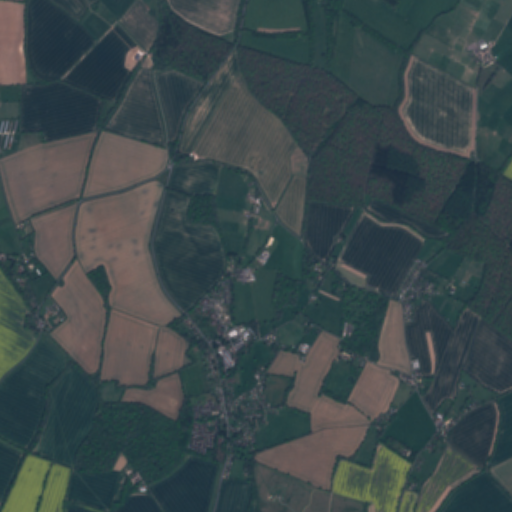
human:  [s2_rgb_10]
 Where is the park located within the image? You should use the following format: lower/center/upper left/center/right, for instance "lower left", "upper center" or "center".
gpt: The park is located in the center of the image.
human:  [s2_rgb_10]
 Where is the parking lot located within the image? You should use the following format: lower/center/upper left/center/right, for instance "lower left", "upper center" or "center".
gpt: The parking lot is located in the center of the image.
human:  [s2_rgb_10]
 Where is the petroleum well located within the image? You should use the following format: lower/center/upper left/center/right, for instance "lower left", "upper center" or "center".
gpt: The petroleum well is located in the center of the image.
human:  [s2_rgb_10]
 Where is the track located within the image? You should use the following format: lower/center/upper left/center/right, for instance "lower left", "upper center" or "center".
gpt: There is no track in the image.